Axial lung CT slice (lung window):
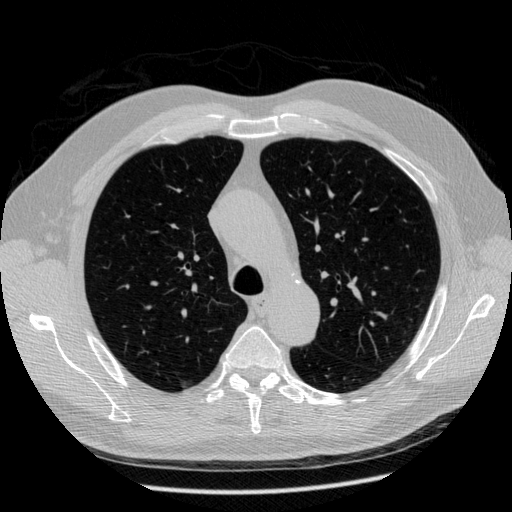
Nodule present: no